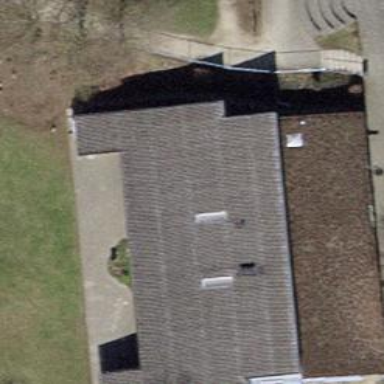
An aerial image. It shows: Kindergarten building.